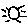
Label: sun